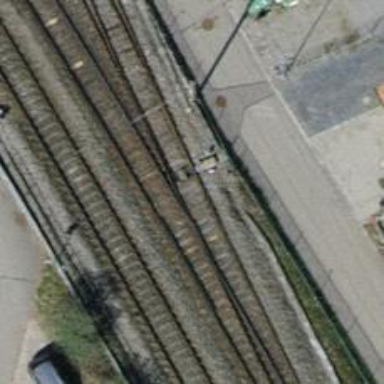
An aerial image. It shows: Rail siding with electrified tracks using contact line.